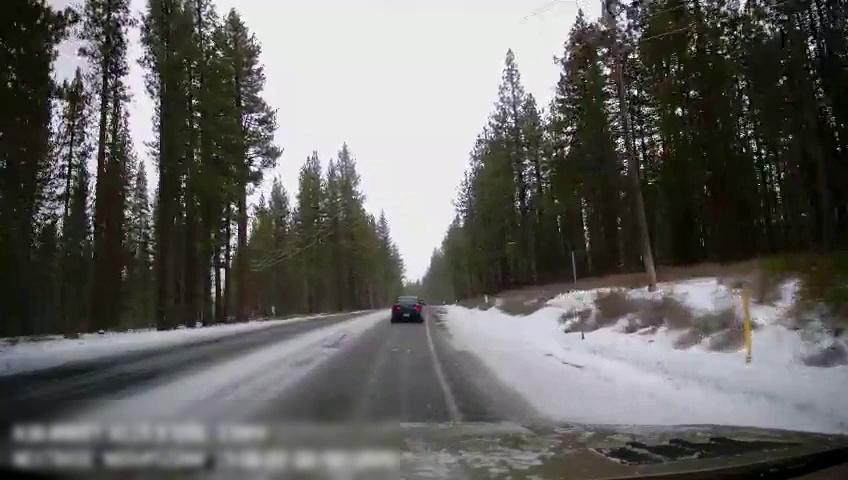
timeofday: Day
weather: Snowy
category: Drivable Space
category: Vehicles | Car
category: Lanes | Current Lane